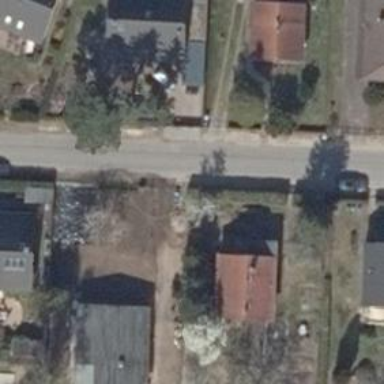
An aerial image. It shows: Driveway.